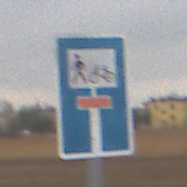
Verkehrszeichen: SackgasseRadverkehrFussgaengerDurchlaessig
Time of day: Midday
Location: Outdoor (RoadRail)
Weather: Overcast
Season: NotSpecified
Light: Natural